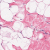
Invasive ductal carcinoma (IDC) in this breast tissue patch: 0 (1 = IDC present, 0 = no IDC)